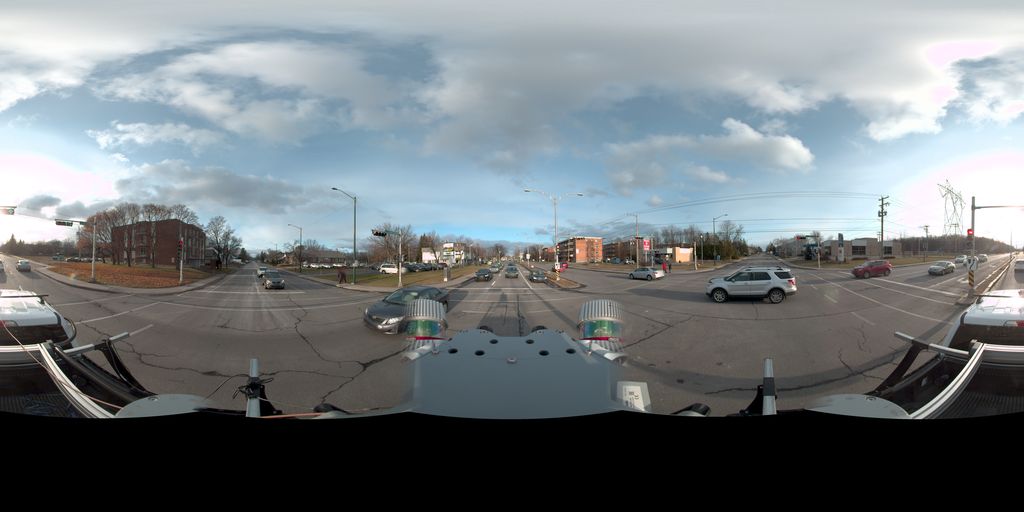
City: quebec_city